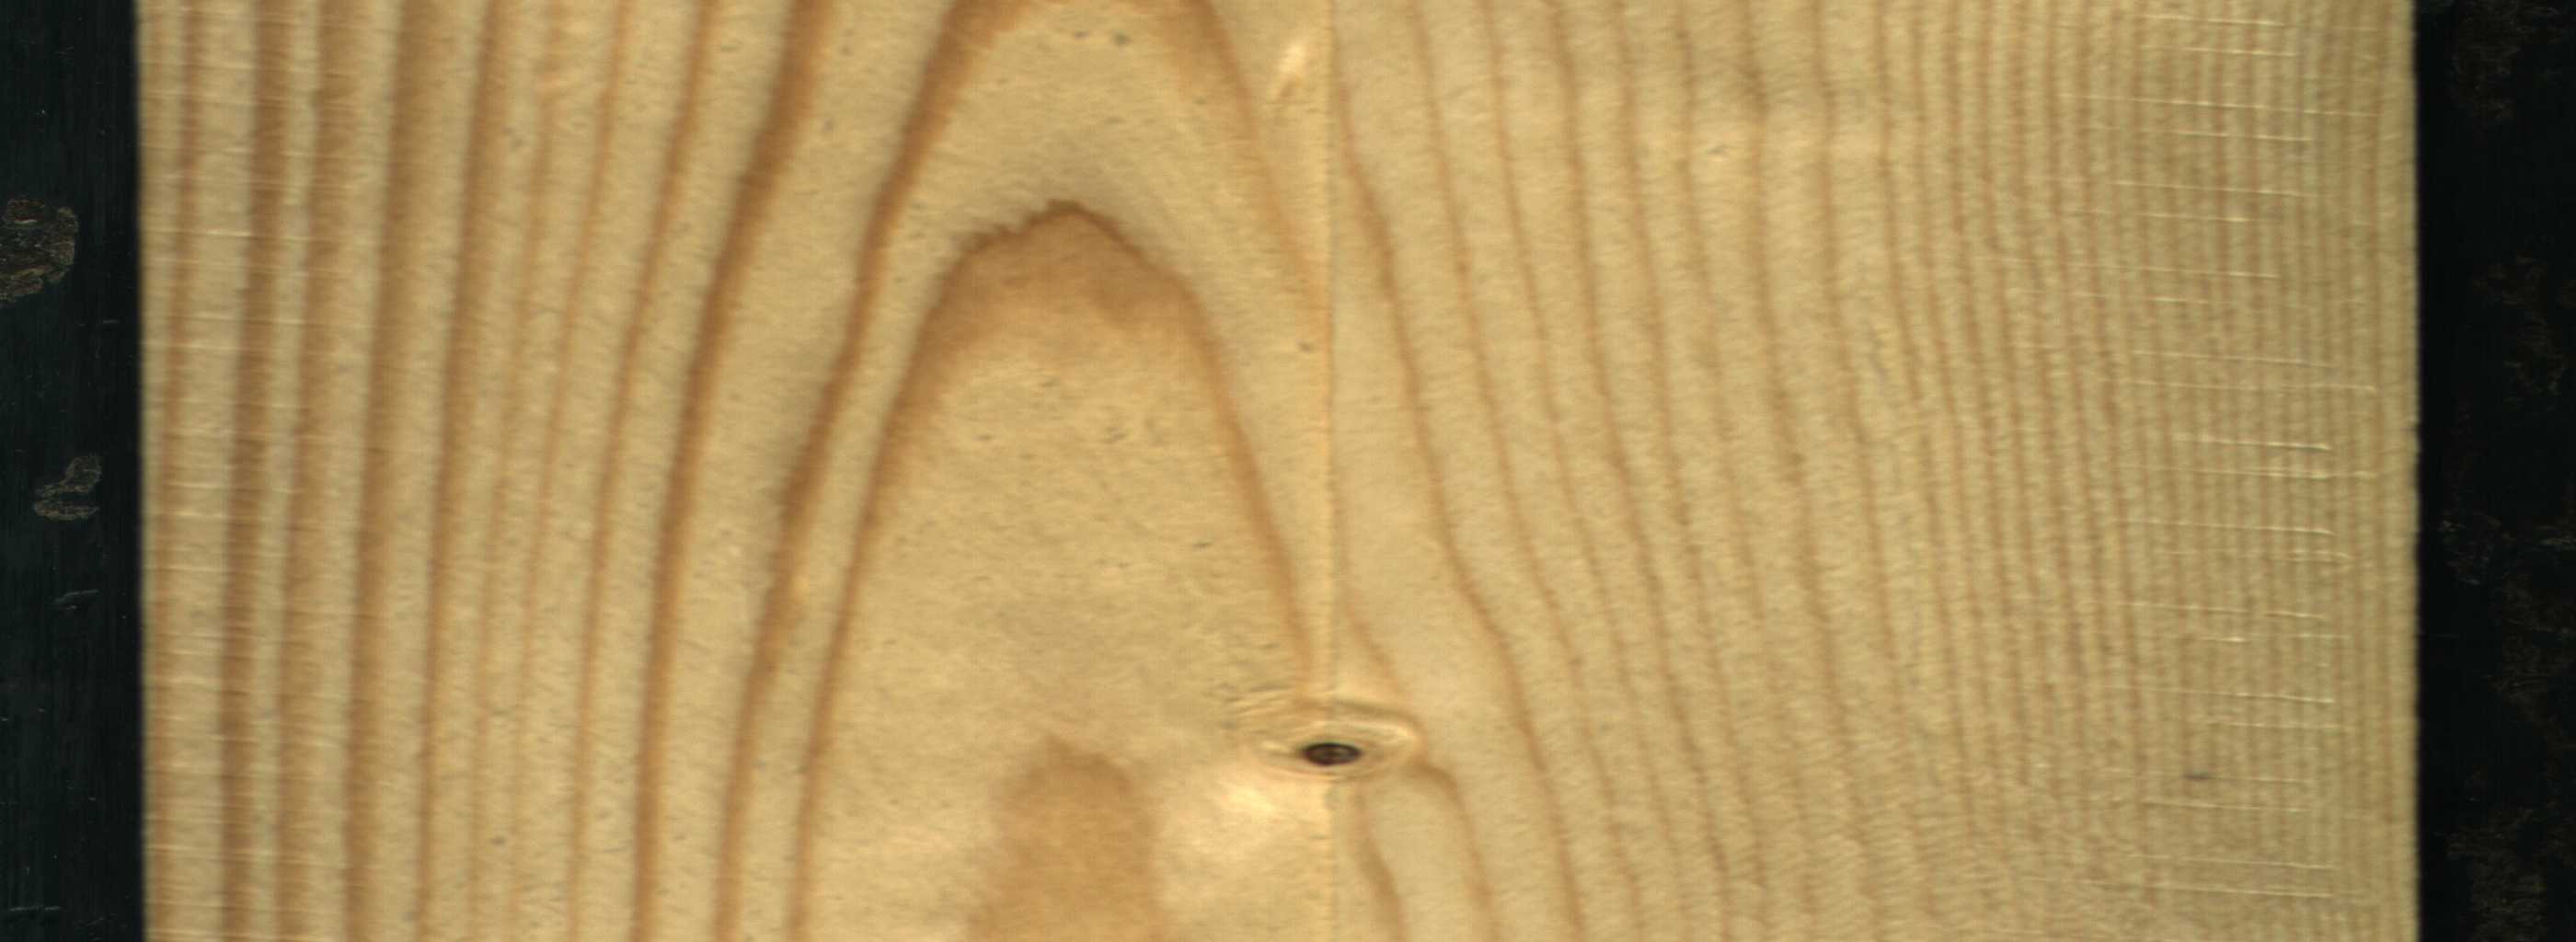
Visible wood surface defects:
Dead_Knot